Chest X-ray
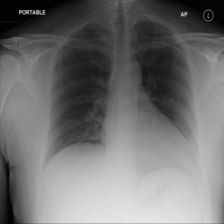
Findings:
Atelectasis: negative
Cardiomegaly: negative
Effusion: negative
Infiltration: negative
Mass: negative
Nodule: negative
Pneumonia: negative
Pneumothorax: negative
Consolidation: negative
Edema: negative
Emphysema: negative
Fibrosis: negative
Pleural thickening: negative
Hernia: negative